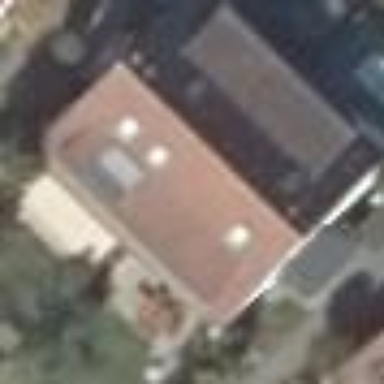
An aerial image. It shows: Semi-detached house.